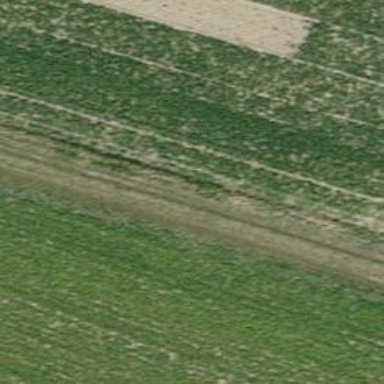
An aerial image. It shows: Grass track with grade 5 tracktype.